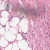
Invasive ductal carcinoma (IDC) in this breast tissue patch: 0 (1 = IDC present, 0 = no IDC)